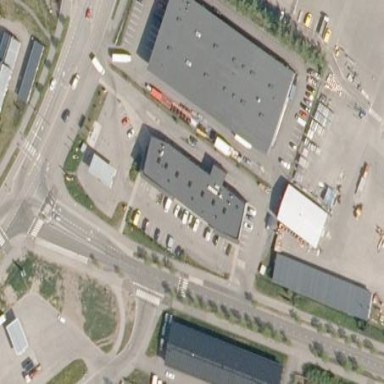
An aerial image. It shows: Retail building.